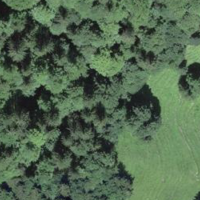
EUNIS habitat code: 43
Species observed at this site:
Salvia glutinosa